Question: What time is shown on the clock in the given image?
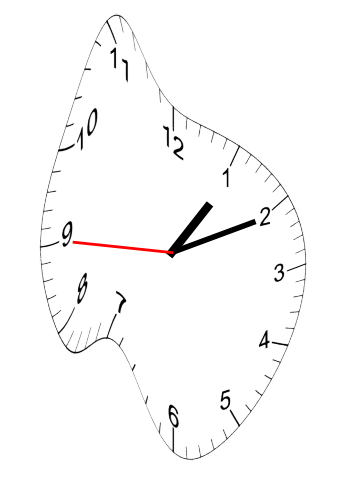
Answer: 01:10:45